Question: I have a chord diagram in d3 that looks something like this:

The color of each group is calculated base on a property of the source data (before being transformed to a matrix) and is looked up from the index of each group with something like this:
'''
var groupPath = group.append("path")
.attr("id", function(d, i) { return "group" + i; })
.attr("d", arc)
.style("fill", function(d, i) { return MySourceData[i].inArea ? "blue" : "red"; });
'''
Now what I'd like to do is sort the chords so that all the blues are together and all the reds are together, but there doesn't seem to be a simple way to do that. I know you provide a function to 'sortGroups' (and 'sortSubGroups' for that matter), but it seems the arguments passed to the function are only the values of the chords and I would need to have the indexes to be able to figure out if they should be grouped together or not.
Is there any simple way to sort the groups based on some criteria that is ultimately derived from the index?
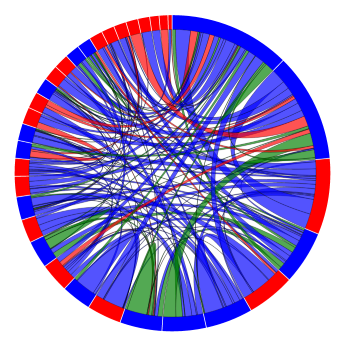
Answer: It seems the best way to achieve this is to simply order my source data first before I transform it into a matrix. This works fine if the data isn't going to change (which, in my case it wasn't), but if you had data that might change and in changing might end up needing to be resorted, this would be a real pain since you'd need to reorder the matrix.